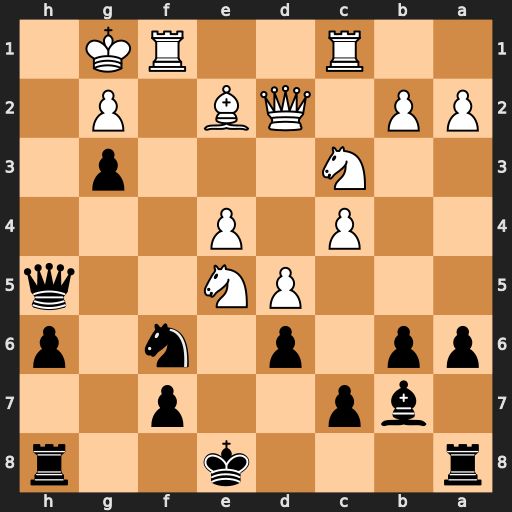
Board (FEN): r3k2r/1bp2p2/pp1p1n1p/3PN2q/2P1P3/2N3p1/PP1QB1P1/2R2RK1
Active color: b
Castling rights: kq
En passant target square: -
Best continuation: Qh2#